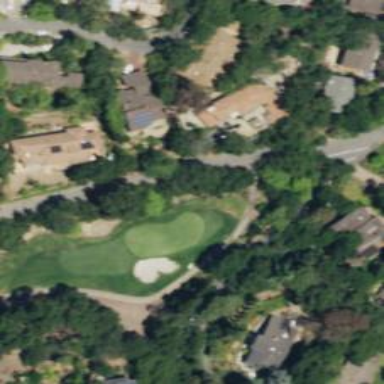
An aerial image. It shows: Golf hole.